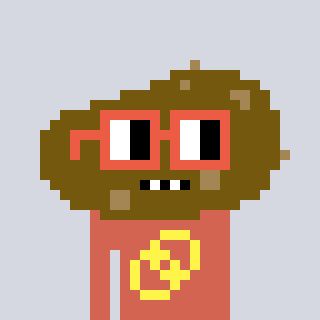
a pixel art character with square orange glasses, a potato-shaped head and a peachy-colored body on a cool background